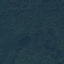
Label: Forest